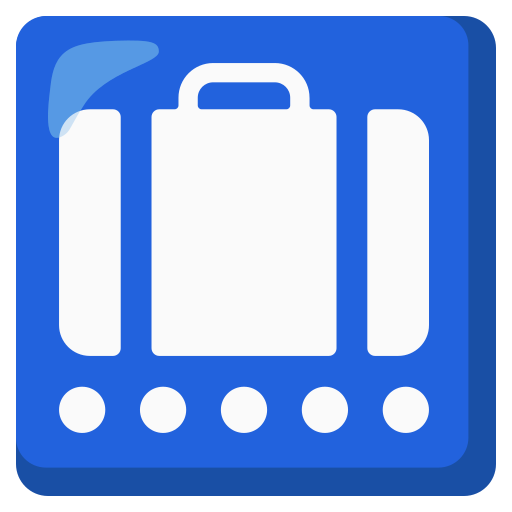
Emoji: 🛄